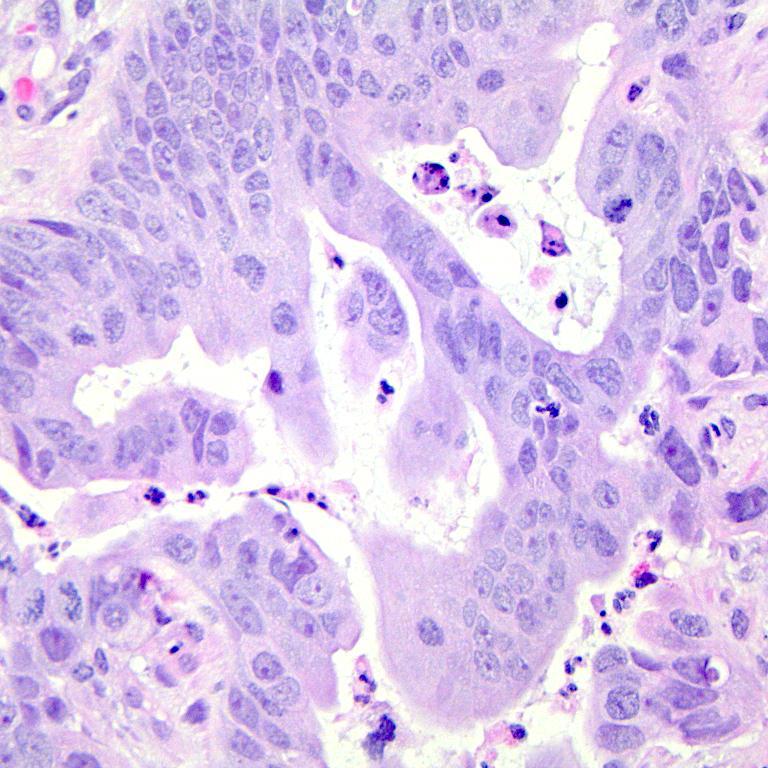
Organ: colon
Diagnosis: adenocarcinomas